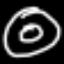
Label: donut